Frequency: 90000
Velocity: 0,279
Power: 27,4
Pulse duration: 0,0000001
Pass count: 1
Magnification: 10
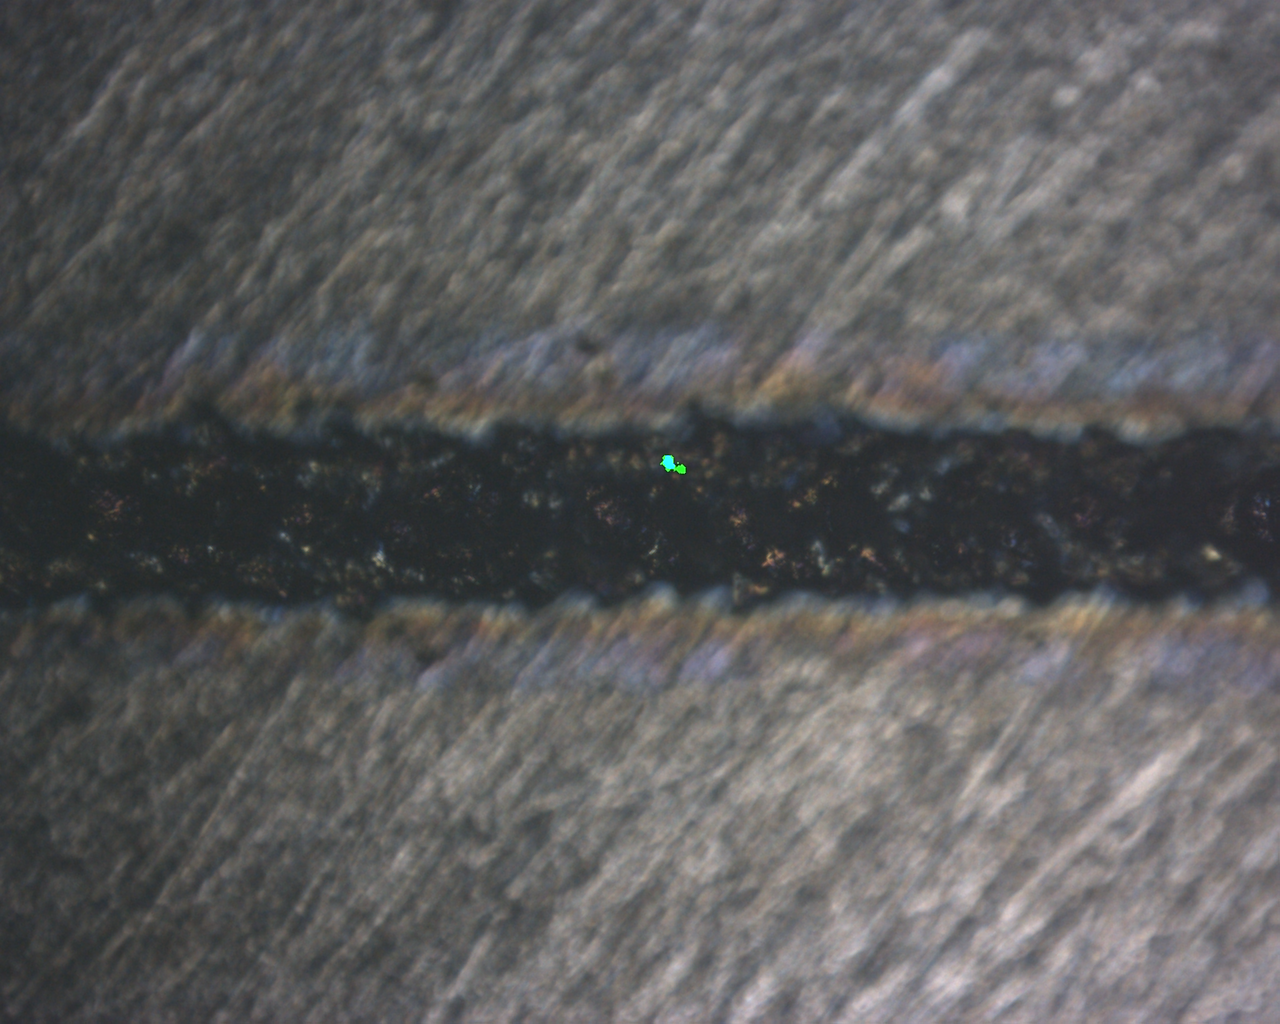
Measured width: 121.9255
Other width: 69.848